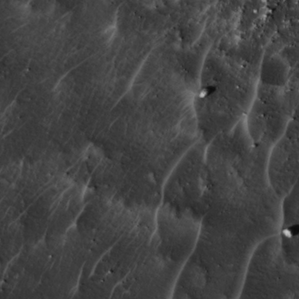
Label: non_frost